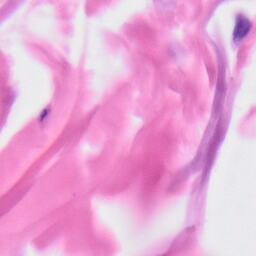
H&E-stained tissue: Skin